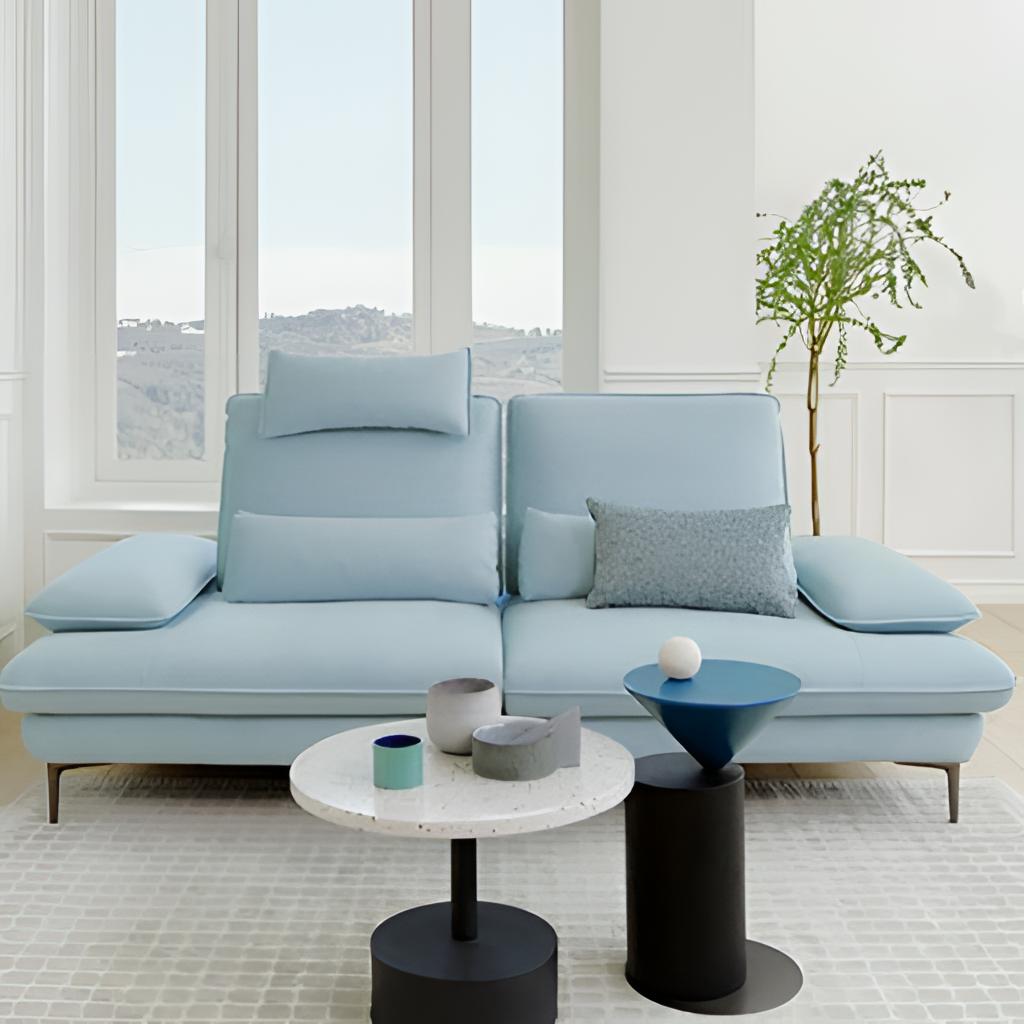
leather sofa, living room, wood flooring, with plank pattern, white paint wallpaper, with solid pattern, contemporary